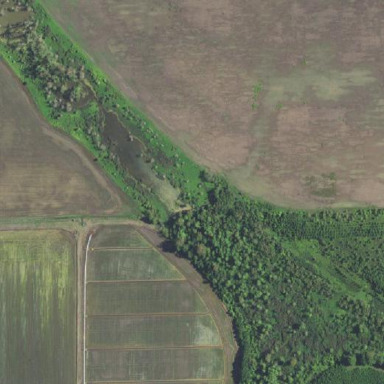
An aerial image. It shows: Fen wetland area.